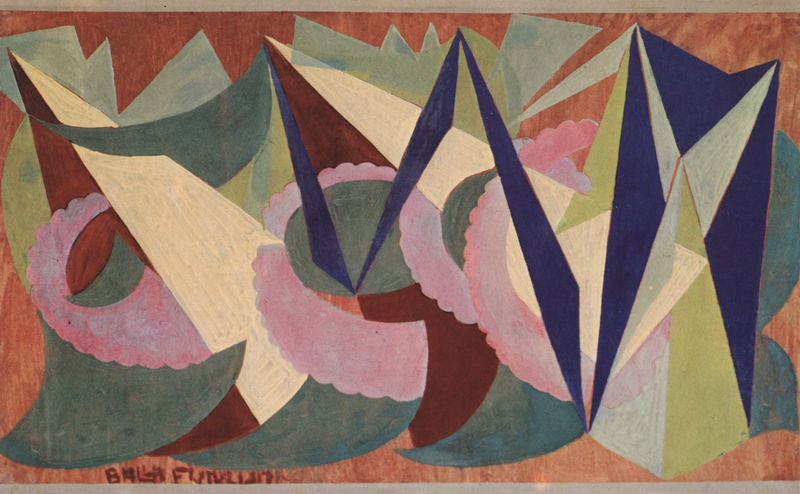
Titel: Linee forza di paesaggio
Künstler: Giacomo Balla
Institution: Privatsammlung
Schlagwörter: blau, dunkel, dreieck, grün, kubismus, braun, grau, hell, orange, rot, signatur, rosa, kreis, rund, italien, abstrakt, fläche, formen, spitz, abstraktion, dada, futurismus, geometrisch, zacken, schneiden, weich, balla, zacke, braunm, balsa, fprmen, raosa